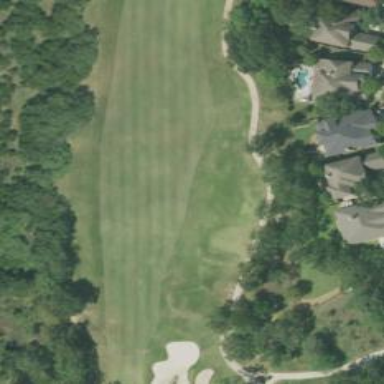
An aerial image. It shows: Golf rough area.